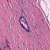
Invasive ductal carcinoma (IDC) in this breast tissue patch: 0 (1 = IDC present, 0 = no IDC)